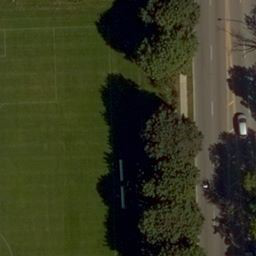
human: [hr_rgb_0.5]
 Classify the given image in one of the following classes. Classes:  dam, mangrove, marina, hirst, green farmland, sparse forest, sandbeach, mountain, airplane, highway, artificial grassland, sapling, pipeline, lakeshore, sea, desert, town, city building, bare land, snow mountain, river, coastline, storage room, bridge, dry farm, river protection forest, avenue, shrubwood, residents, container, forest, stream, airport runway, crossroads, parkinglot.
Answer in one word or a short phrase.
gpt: artificial grassland